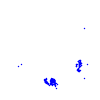
Particle: proton